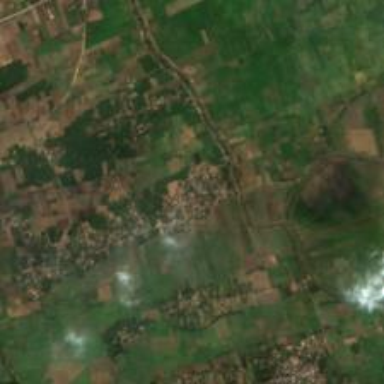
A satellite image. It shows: Village.